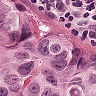
Metastatic tissue present: yes